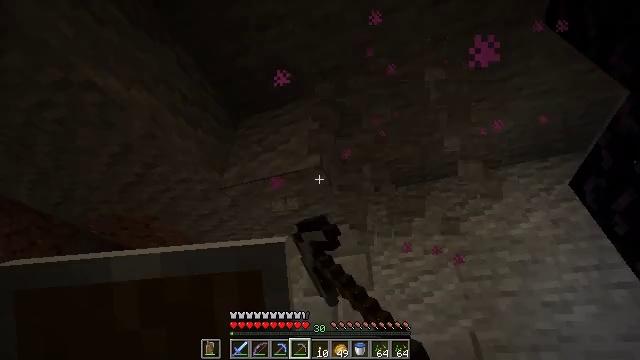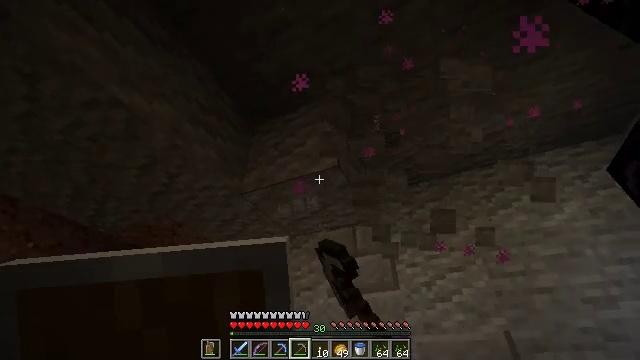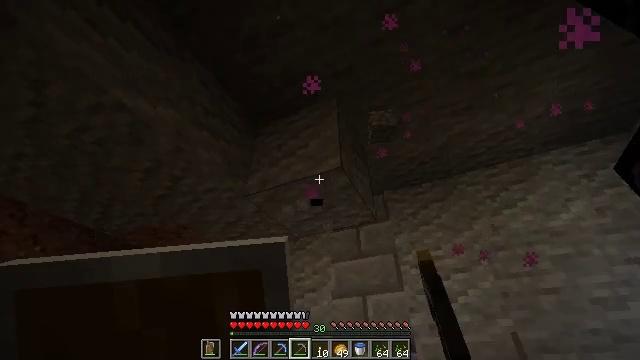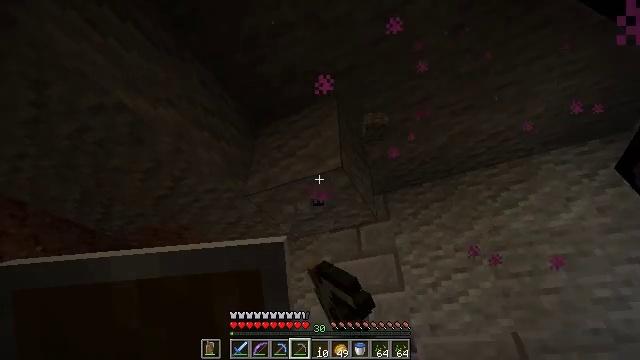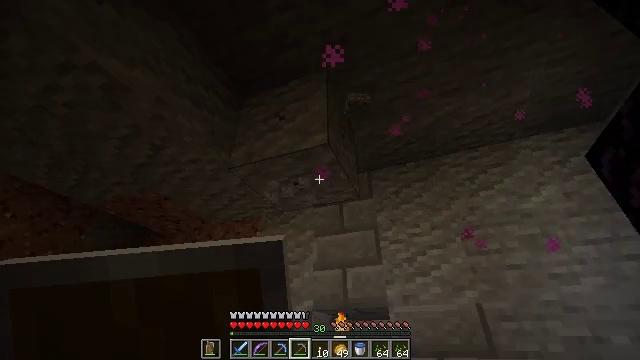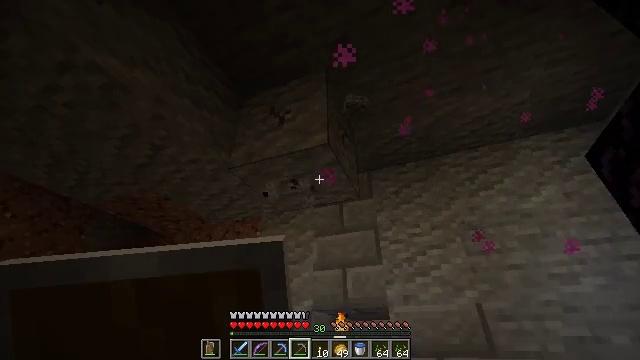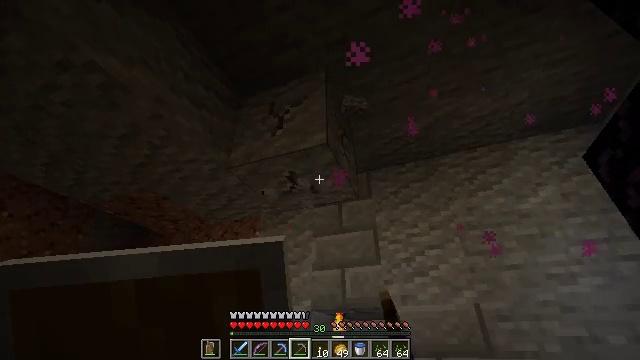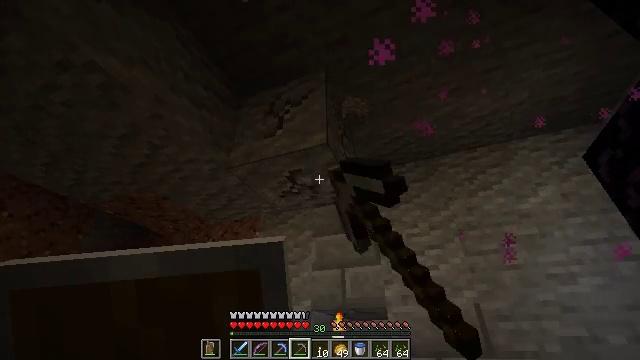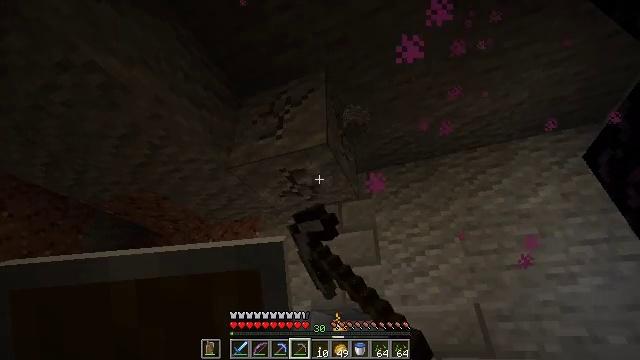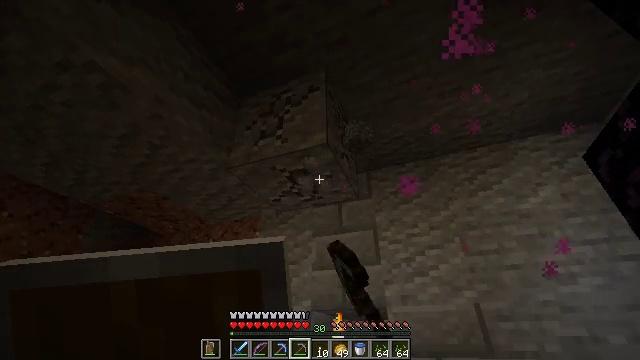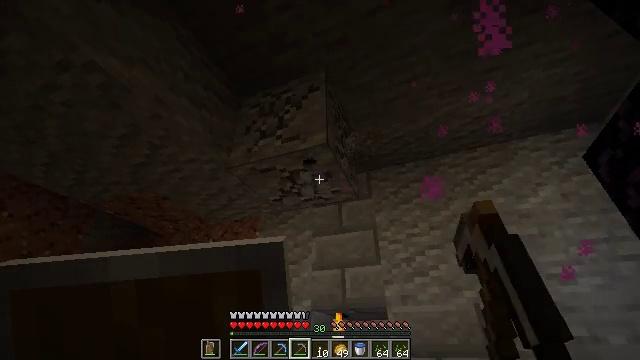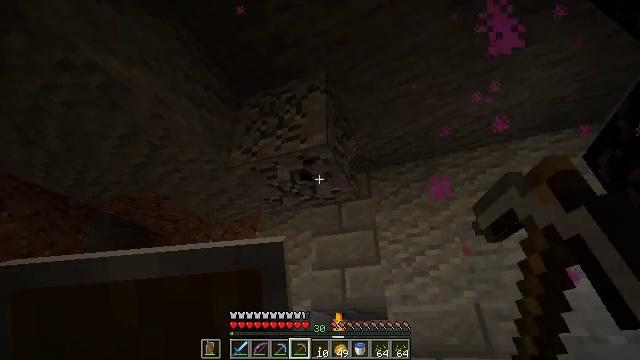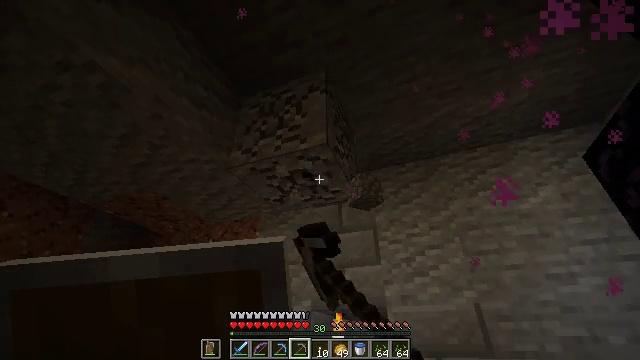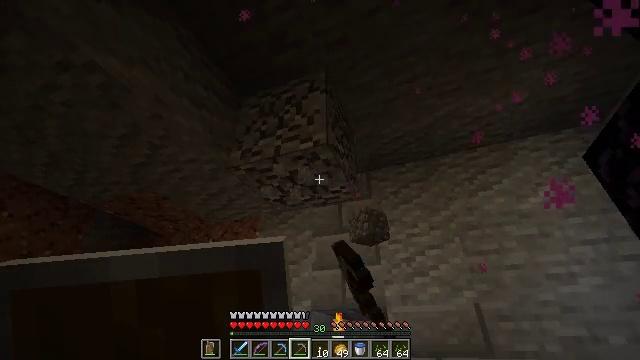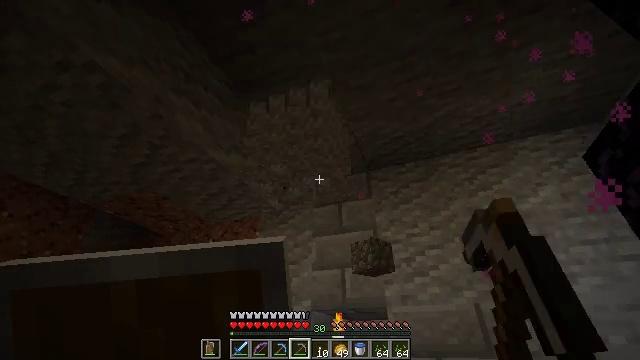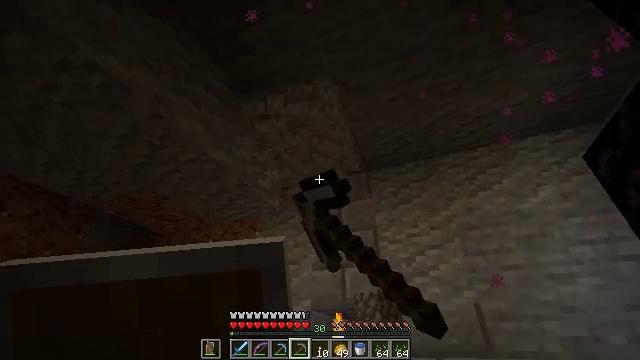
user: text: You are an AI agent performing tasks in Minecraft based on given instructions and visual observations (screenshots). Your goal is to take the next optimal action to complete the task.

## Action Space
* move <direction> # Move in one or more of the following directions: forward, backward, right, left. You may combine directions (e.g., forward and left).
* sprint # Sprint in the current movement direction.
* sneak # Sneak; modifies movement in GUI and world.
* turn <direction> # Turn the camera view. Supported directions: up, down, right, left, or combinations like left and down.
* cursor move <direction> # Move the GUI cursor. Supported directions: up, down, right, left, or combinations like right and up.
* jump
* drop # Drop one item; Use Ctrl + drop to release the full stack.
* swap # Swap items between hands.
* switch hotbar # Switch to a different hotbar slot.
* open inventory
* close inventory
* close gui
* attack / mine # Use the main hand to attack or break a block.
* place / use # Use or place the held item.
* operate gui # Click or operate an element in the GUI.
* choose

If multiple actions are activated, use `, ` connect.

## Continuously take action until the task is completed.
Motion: motion action
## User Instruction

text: Gather andesite blocks.
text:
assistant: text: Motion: turn left, attack / mine
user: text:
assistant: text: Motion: attack / mine
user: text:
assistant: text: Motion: attack / mine
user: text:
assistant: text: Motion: turn right and down, attack / mine
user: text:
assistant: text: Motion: attack / mine
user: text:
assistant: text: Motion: attack / mine
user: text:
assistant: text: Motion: attack / mine
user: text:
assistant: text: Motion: attack / mine
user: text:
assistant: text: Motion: attack / mine
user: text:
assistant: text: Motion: attack / mine
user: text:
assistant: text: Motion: attack / mine
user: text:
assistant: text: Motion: attack / mine
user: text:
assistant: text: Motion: attack / mine
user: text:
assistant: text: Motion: attack / mine
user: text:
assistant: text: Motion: attack / mine
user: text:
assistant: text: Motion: turn left, attack / mine
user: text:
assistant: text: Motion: move forward and move right, turn left, attack / mine
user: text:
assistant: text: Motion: move forward and move right, turn left, attack / mine
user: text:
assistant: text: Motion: move forward and move right, turn left, attack / mine
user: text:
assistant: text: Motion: move forward and move right, turn left, attack / mine
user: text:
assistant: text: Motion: attack / mine
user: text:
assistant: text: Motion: attack / mine
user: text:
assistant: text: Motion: attack / mine
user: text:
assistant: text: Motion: attack / mine
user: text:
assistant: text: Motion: attack / mine
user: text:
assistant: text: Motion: attack / mine
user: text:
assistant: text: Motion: attack / mine
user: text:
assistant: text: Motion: attack / mine
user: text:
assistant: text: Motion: attack / mine
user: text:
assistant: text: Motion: attack / mine